Question: NOTE: changed title post-answer for better searchability as this had nothing to do with backbone.
'''
module App.BackBone.Collections {
export class MixedChartCollection extends Backbone.Collection {
public model: App.BackBone.Models.BaseChartModel;
constructor(models?: any, options?: any) {
super(models, options);
}
}
}
'''
It seems the base Backbone.Collection constructor is called with 'this' context being my module rather than my class o_O
Here is the constructor from backbone.js:
'''
var Collection = Backbone.Collection = function (models, options) {
options || (options = {});
if (options.url) this.url = options.url;
if (options.model) this.model = options.model;
if (options.comparator !== void 0) this.comparator = options.comparator;
this._reset(); //ERROR: this._reset is not a function
this.initialize.apply(this, arguments);
if (models) this.reset(models, _.extend({ silent: true }, options));
};
'''
In the image you can see how 'App.BackBone.Collections' has the same 3 members (in red, with one of which is the class in question) as the 'this' context and this._reset ends up being undefined because the what we really want it being "wrapped" my some object out of no where
Why is it doing this?
Here is compiled code for this class:
'''
var App;
(function (App) {
(function (BackBone) {
(function (Collections) {
var MixedChartCollection = (function (_super) {
__extends(MixedChartCollection, _super);
function MixedChartCollection(models, options) {
_super.call(this, models, options); //HERE "this" is not MixedChartCollection instance
}
return MixedChartCollection;
})(Backbone.Collection);
Collections.MixedChartCollection = MixedChartCollection;
})(BackBone.Collections || (BackBone.Collections = {}));
var Collections = BackBone.Collections;
})(App.BackBone || (App.BackBone = {}));
var BackBone = App.BackBone;
})(App || (App = {}));
'''

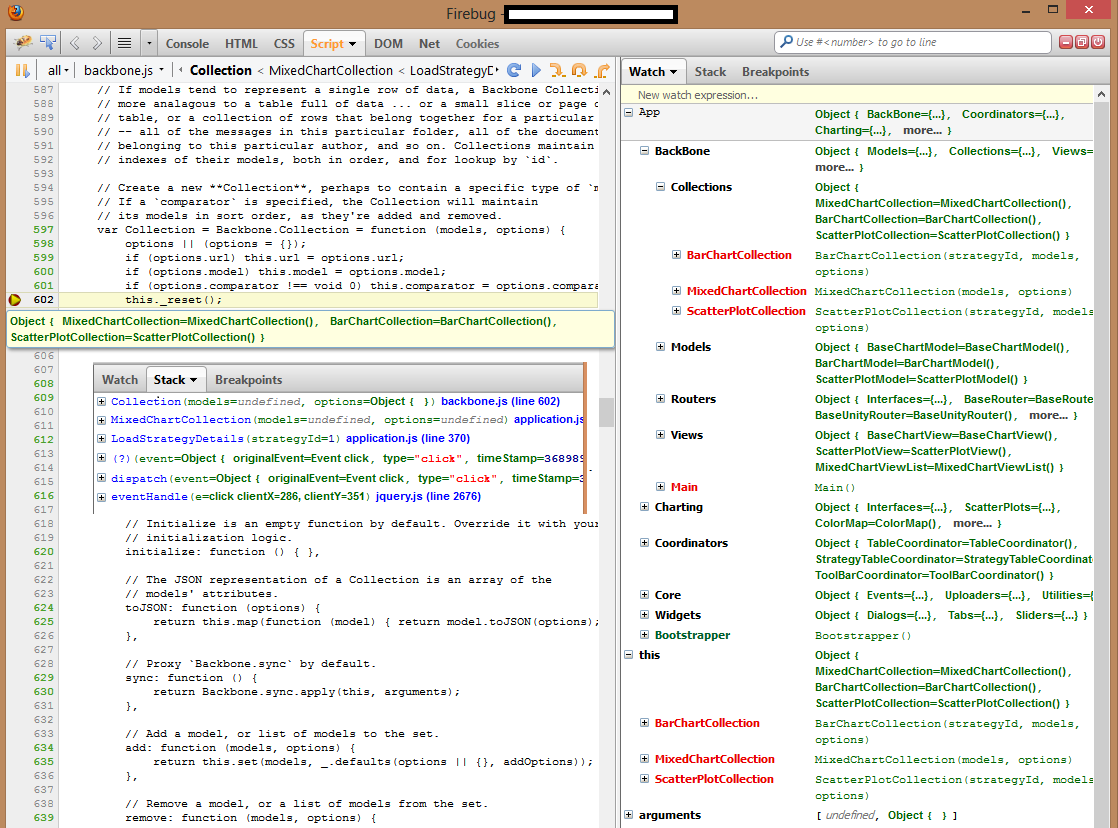
Answer: Ok figured this out.
It has to do with the way I instantiated the class:
'''
var mixedCollection: App.BackBone.Collections.MixedChartCollection
= App.BackBone.Collections.MixedChartCollection();
'''
Just noticed I left out the "new" keyword which caused my issue.
Why did the compiler not catch this? I don't know. Not necessary but if somebody wants answer the reasoning behind that will mark as answer.